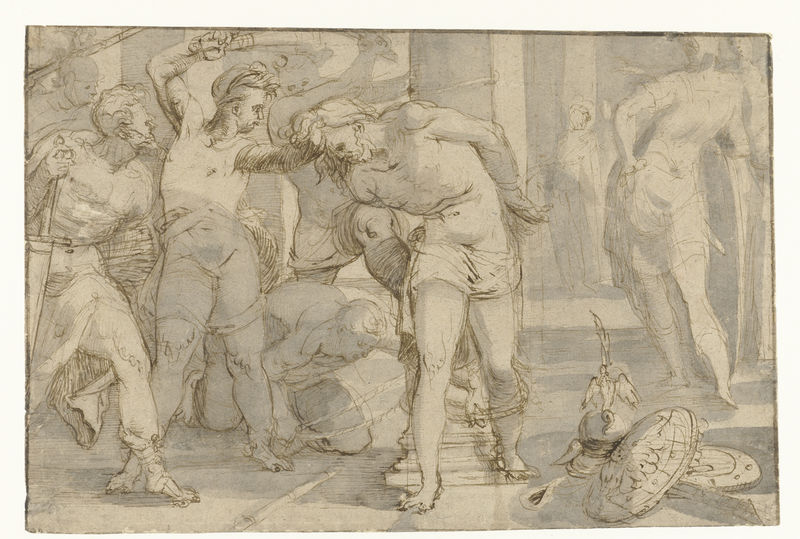
Titel: De geseling van Christus
Künstler: Meester van de Egmont-Albums
Standort: Amsterdam
Institution: Rijksmuseum
Schlagwörter: nackt, skizze, köpfen, tod, soldaten, schild, schwert, sterben, erschlagen